Interaction volume radius: 5 \u00c5
Interaction volume height: 20 \u00c5
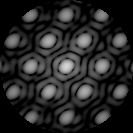
Disorder parameter: 0.09922